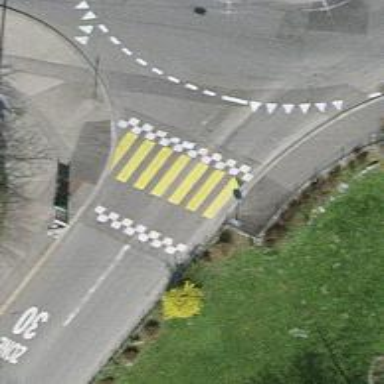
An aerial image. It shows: Marked crossing on the road.